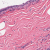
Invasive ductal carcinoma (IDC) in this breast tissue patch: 0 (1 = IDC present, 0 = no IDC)